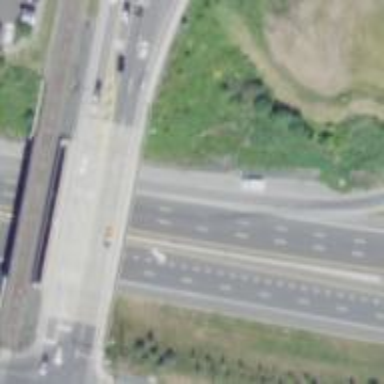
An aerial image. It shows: Trunk link highway.